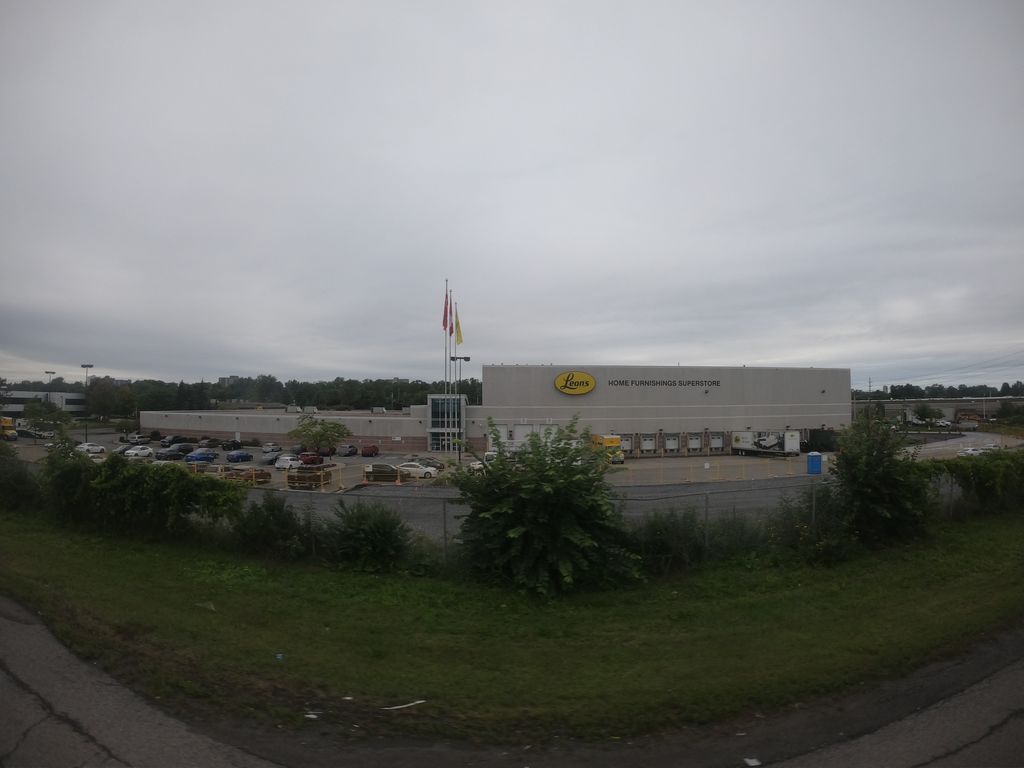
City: ottawa-gatineau